Field crop: maize
Growth stage: 2
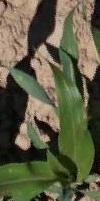
Species: maize